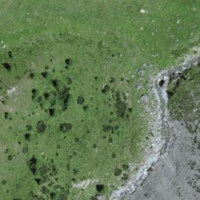
EUNIS habitat code: 26
Species observed at this site:
Phylloscopus collybita
Troglodytes troglodytes
Erithacus rubecula
Anthus spinoletta
Prunella modularis
Nucifraga caryocatactes
Fringilla coelebs
Pyrrhocorax graculus
Spinus spinus
Periparus ater